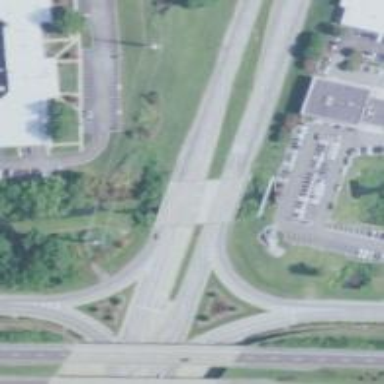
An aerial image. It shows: Primary highway expressway that includes bridge.